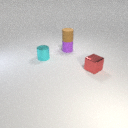
small purple rubber cylinder below small brown rubber cylinder